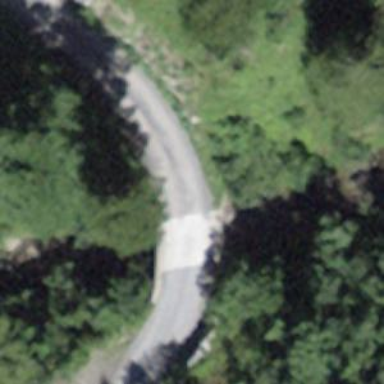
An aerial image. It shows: Track road with grade2 bridge.